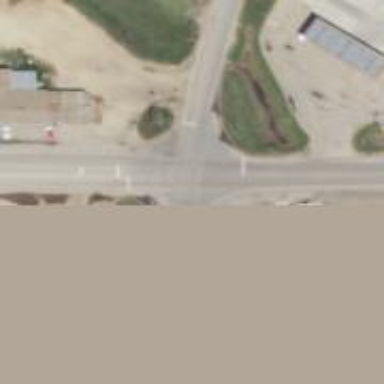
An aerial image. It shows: Stop road.